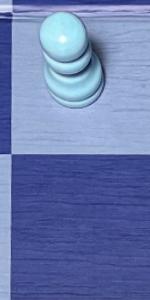
Label: Empty